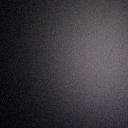
Screen state: off